Question: I have the following ko.mapping and an object (coffeescript):
'''
form_fields = ko.mapping.fromJS []
obj =
name: ko.observable 'some_name'
type: ko.observable 'some_type'
avail_values: ko.observableArray some_array
vals: ko.observableArray some_other_array_of_observables
'''
I've verified that 'obj' is being populated as expected by knockout observable functions. If I call 'obj.name()' I get the expected value back, for example.
However, when I do 'form_fields.push obj' OR 'ko.mapping.fromJS [obj], form_fields', 'form_fields' is populated with an empty object. The object exists within the array, but it has no attributes at all.
Here's the resulting array in the chrome dev tools:

Do I need to do something else to accomplish this?
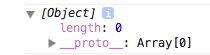
Answer: Use
'''
ko.mapping.fromJS [obj], {}, form_fields
'''
The empty object in the middle is the <URL>, a parameter which is required when you specify a mapping target.